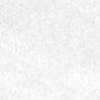
Label: no_change